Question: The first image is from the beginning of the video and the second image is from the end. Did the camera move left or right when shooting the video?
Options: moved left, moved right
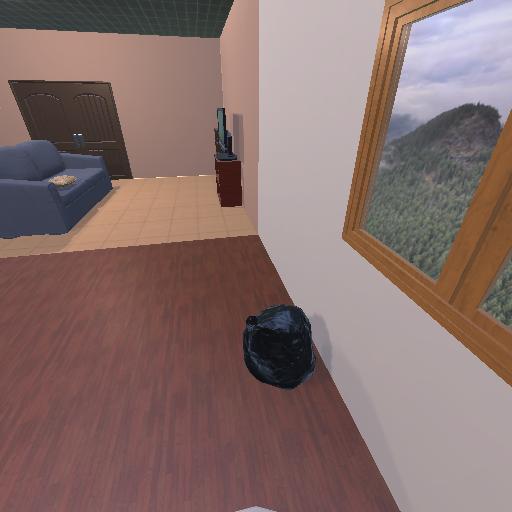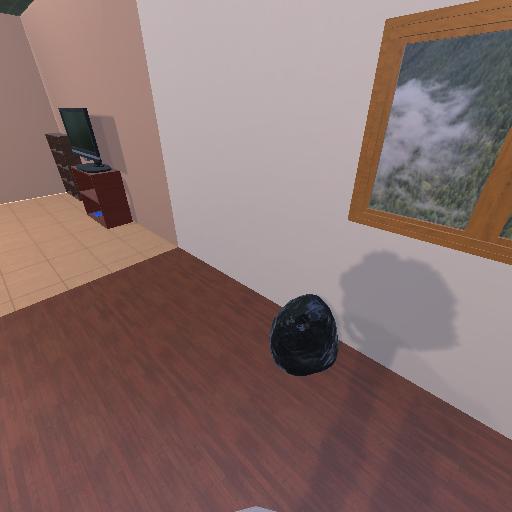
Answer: moved left